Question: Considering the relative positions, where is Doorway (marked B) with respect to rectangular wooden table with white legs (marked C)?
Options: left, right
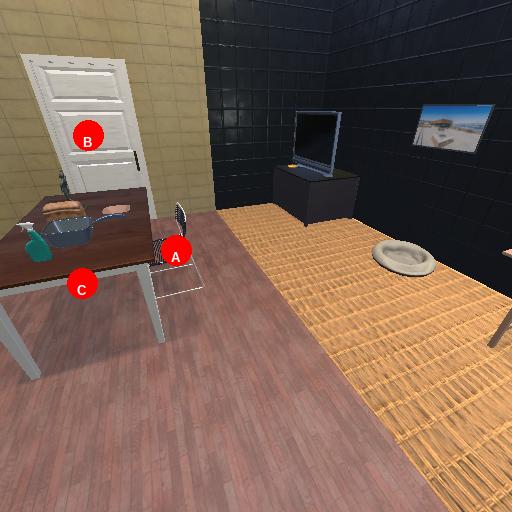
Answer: left